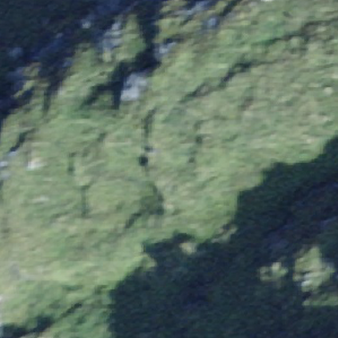
Label: other